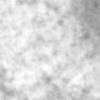
Label: no_change